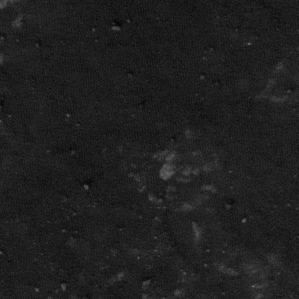
Label: frost